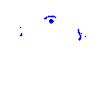
Particle: kaon